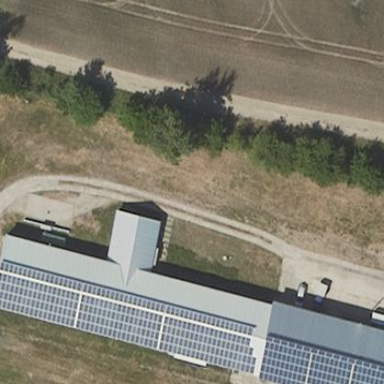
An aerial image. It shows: Gabled grey roof on farm auxiliary building. The roof is oriented along the length of the structure.